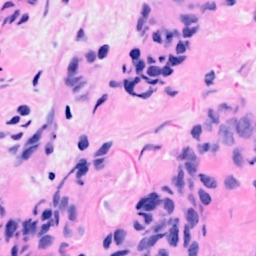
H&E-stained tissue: Breast